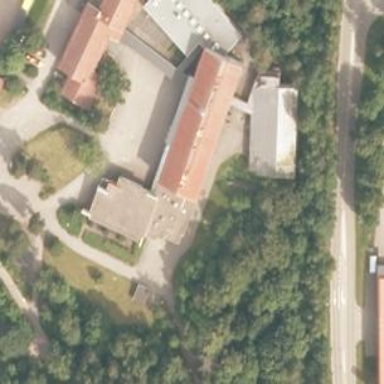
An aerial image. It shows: School.